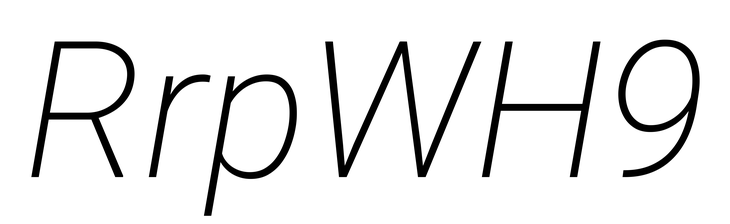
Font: Roboto-Italic_ExtraLight_Italic